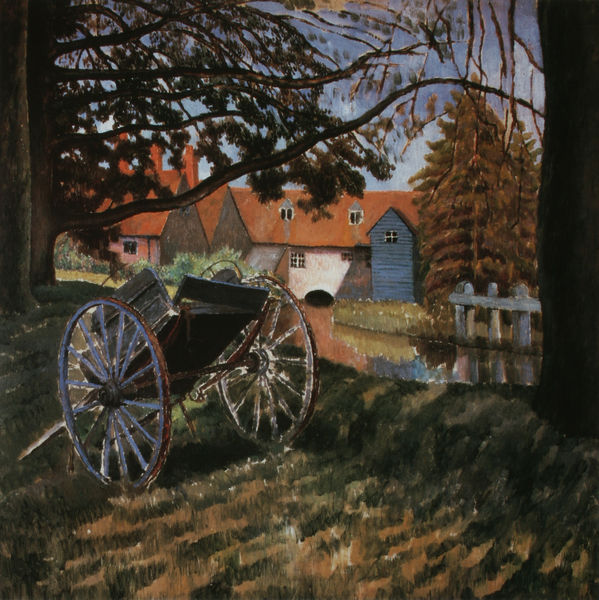
Titel: Tidmarsh
Künstler: Dora Carrington
Standort: England
Institution: Privatsammlung
Schlagwörter: baum, blau, gemälde, himmel, schatten, wasser, weiß, wolken, bäume, fluss, grün, impressionismus, landschaft, see, äste, braun, bunt, fenster, grau, holz, licht, skizze, dach, gebäude, gras, haus, park, rasen, rot, wiese, wolke, zaun, rahmen, öl, ast, bach, baumstamm, feld, häuser, mühle, natur, spiegelung, hütte, kanal, sonne, realismus, wald, kamin, kamine, karren, räder, schornstein, hellblau, rahmung, bogen, nachmittag, dorf, dächer, schornsteine, ziegel, tag, nautr, bauernhof, naiv, idylle, kutsche, speichen, holzkarren, karre, rad, wagen, tannen, ölgemälde, geländer, tor, erker, zweig, loch, fichte, tanne, kiefer, fichten, nadeln, einfahrt, graß, hell dunkel kontrast, holzhäuser, speiche, pittoresk, zweirädrig, 20. jh., zwanzigstes jahrhundert, aquarell alter wage vor gehöft mühlenbach, haus+, karren im sommer